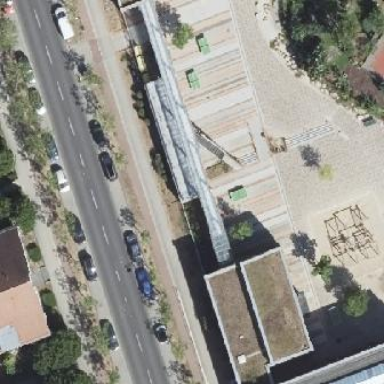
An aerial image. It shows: View of roof of building.